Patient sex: M
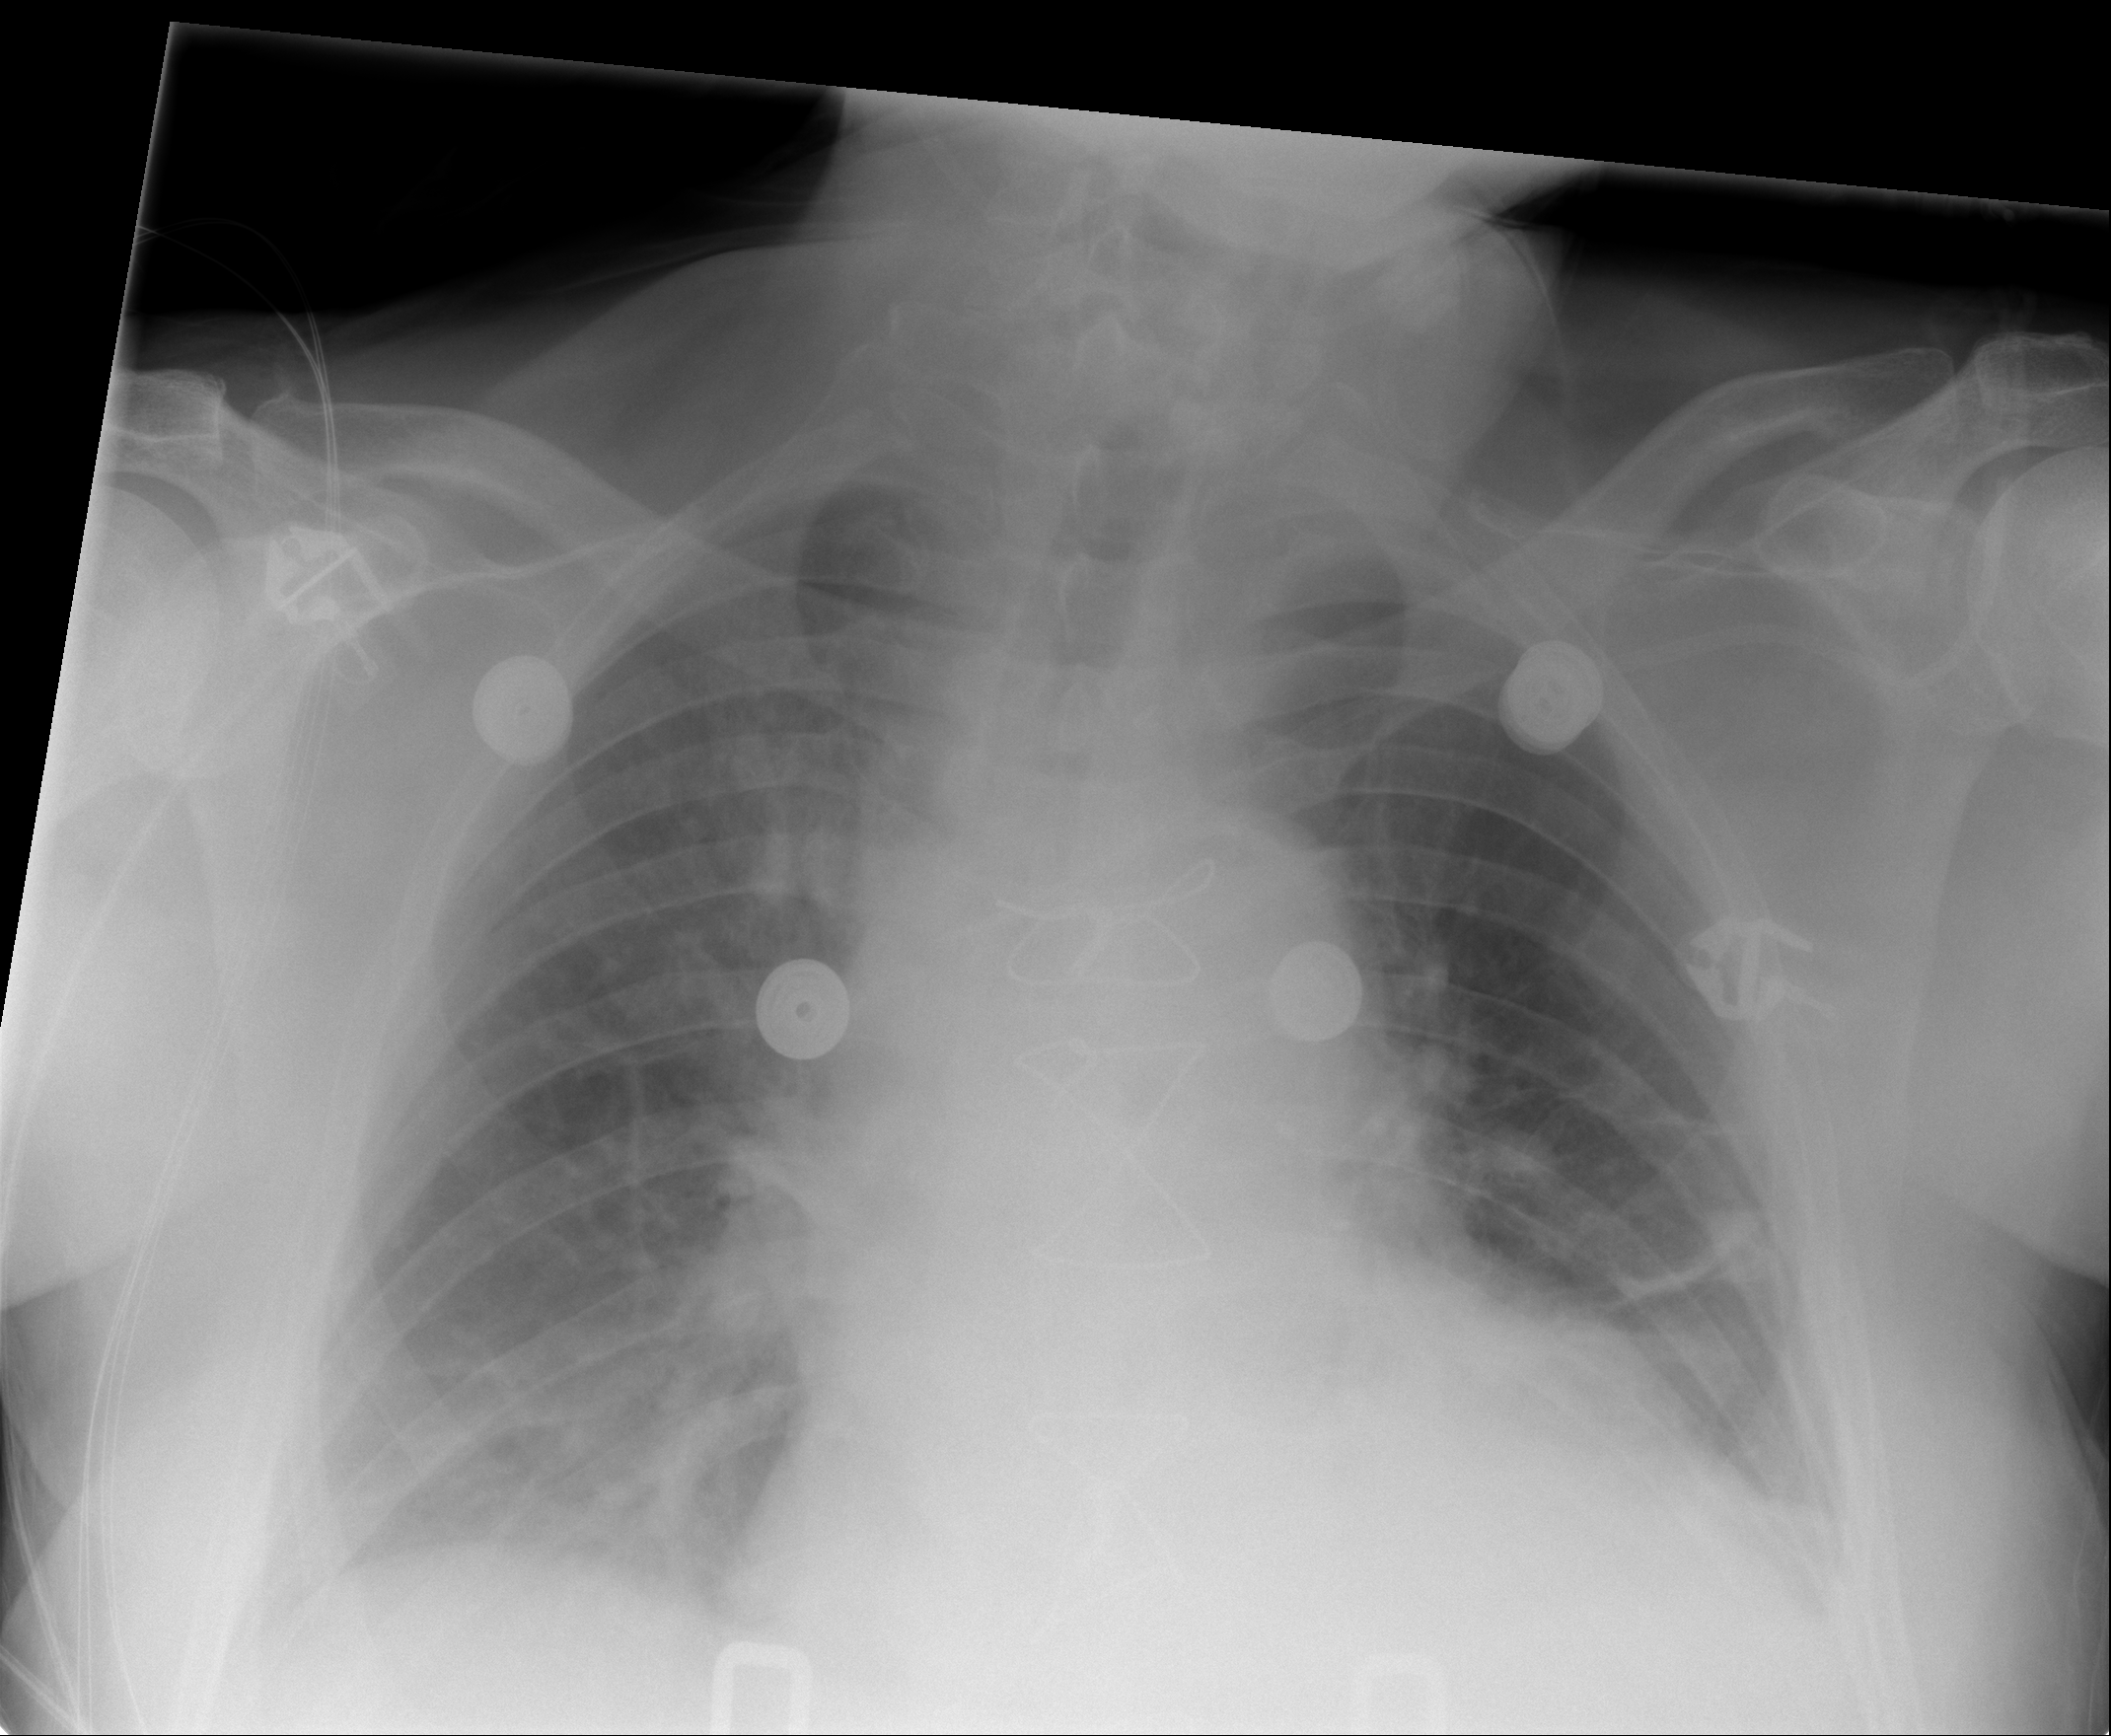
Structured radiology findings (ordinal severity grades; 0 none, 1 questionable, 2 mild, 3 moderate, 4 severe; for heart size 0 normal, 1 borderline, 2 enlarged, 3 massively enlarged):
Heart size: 2
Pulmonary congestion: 1
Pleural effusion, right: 0
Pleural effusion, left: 1
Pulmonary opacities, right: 1
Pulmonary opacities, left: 0
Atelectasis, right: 2
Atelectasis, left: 2